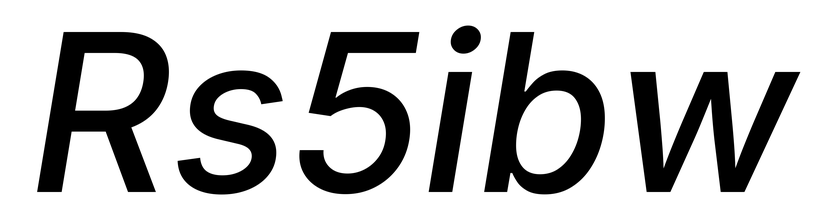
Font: Inter-Italic_Medium_Italic